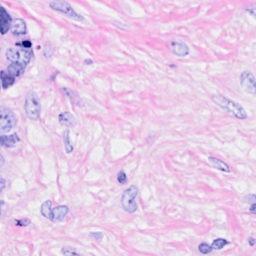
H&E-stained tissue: Breast